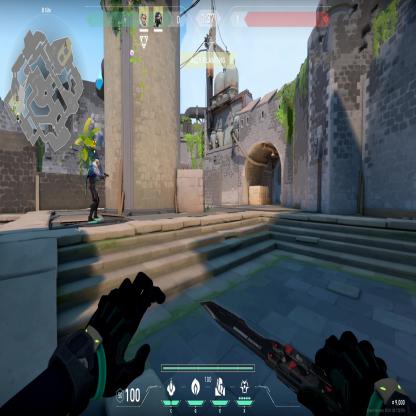
Label: teammate